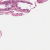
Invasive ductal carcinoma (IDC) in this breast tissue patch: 0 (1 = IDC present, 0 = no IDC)